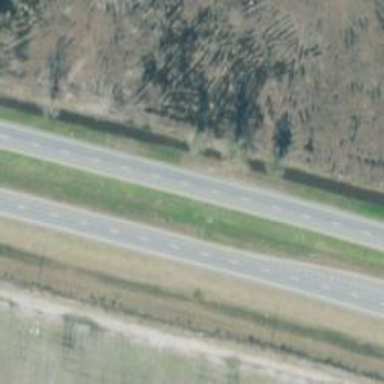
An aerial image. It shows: Trunk expressway with asphalt surface. It is dual carriageway.